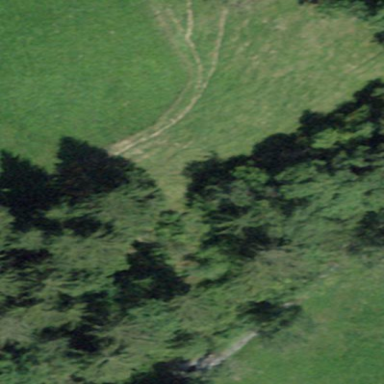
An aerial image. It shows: Forest area.